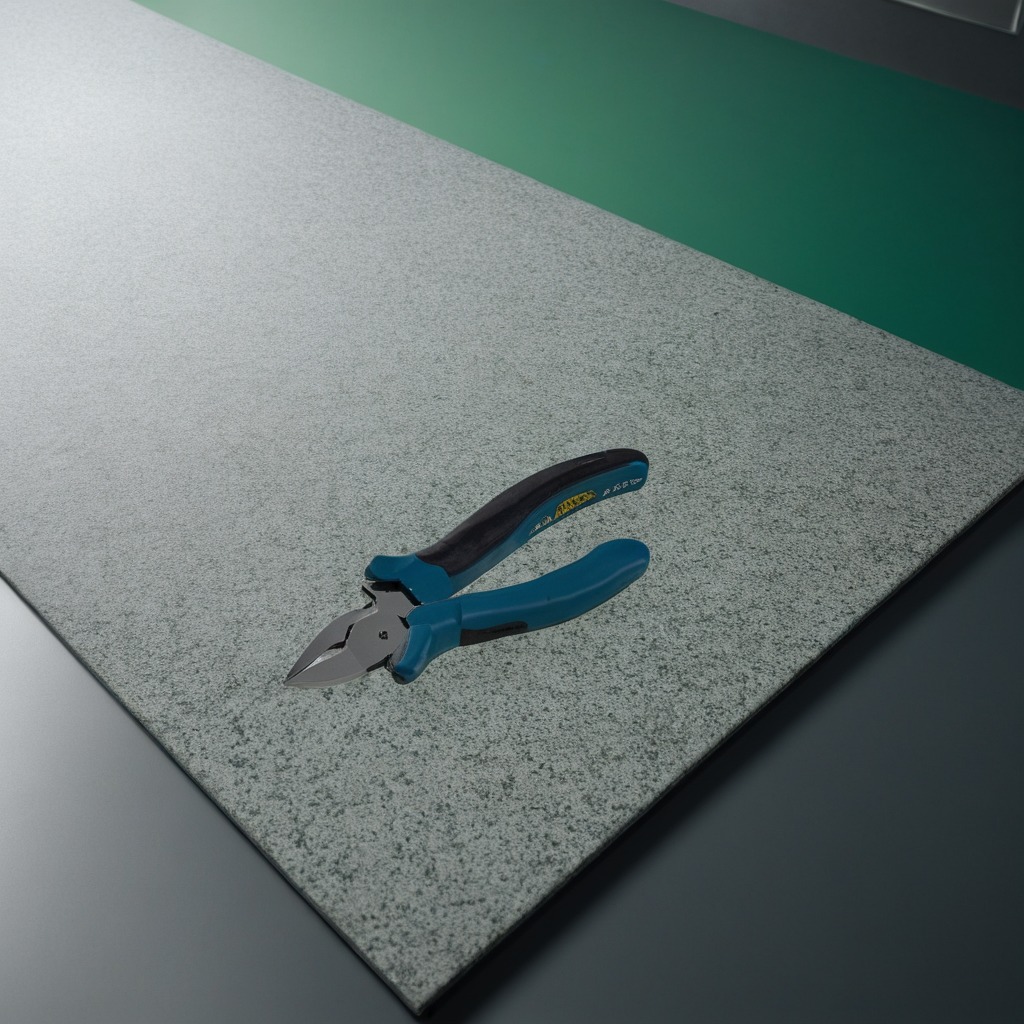
A plier lying on a clean granite tabletop covered with a green rubber mat inside a workshop under bright overhead lighting crisp shadows high clarity worn but beneath the mat